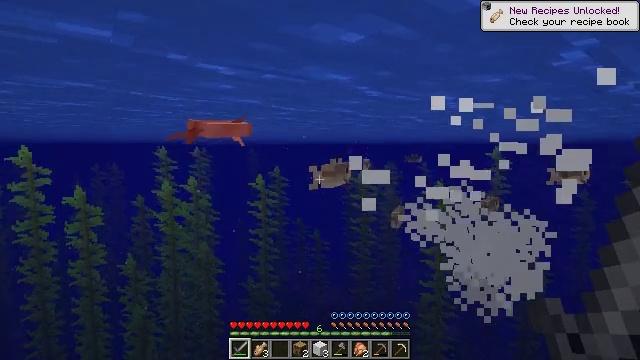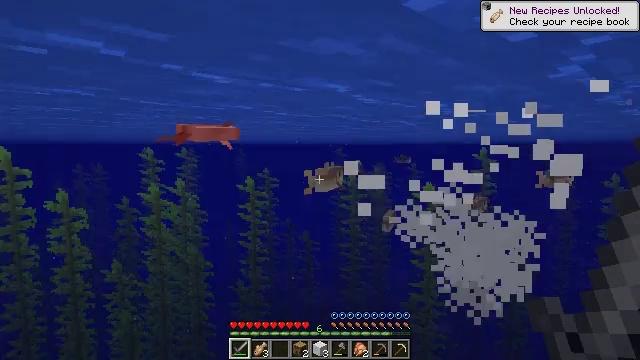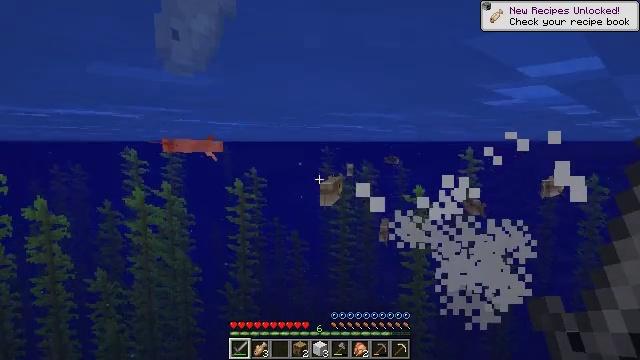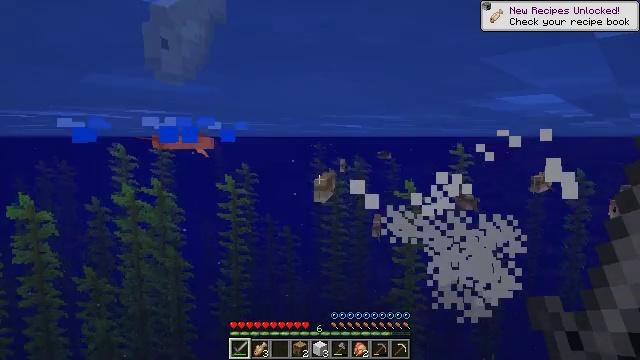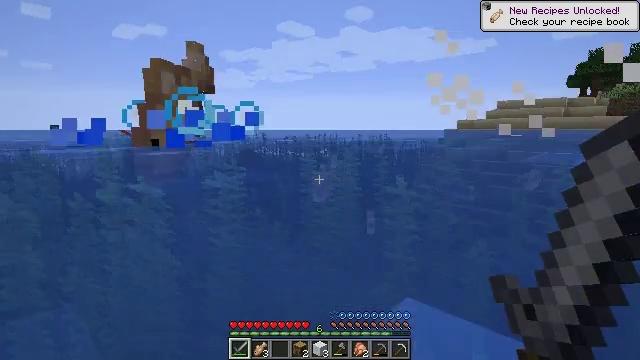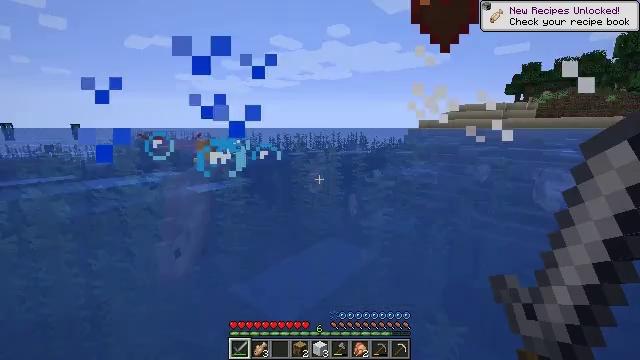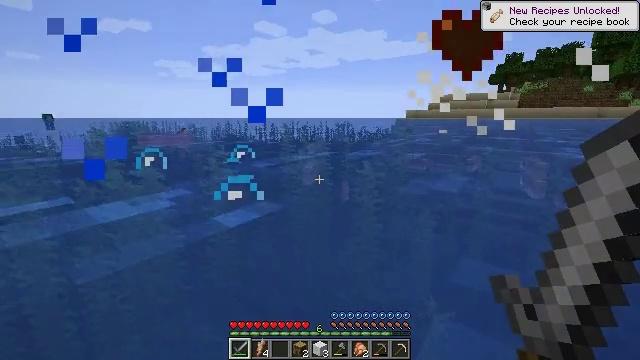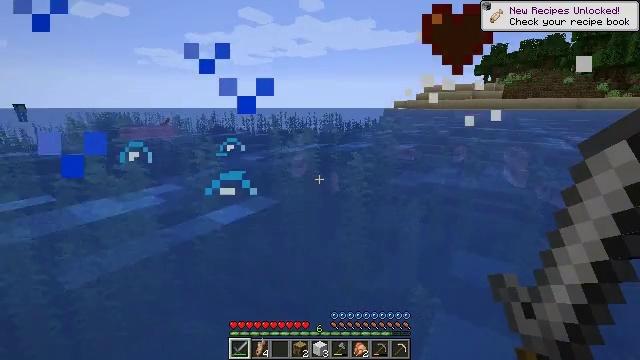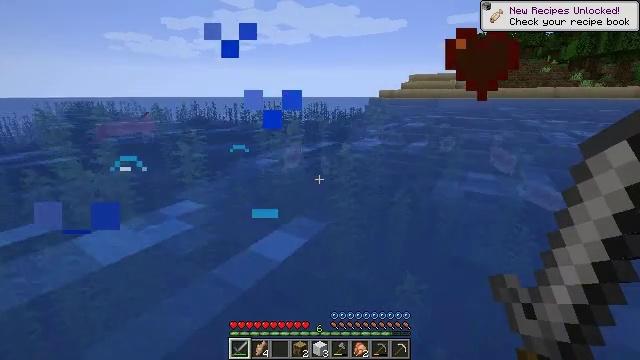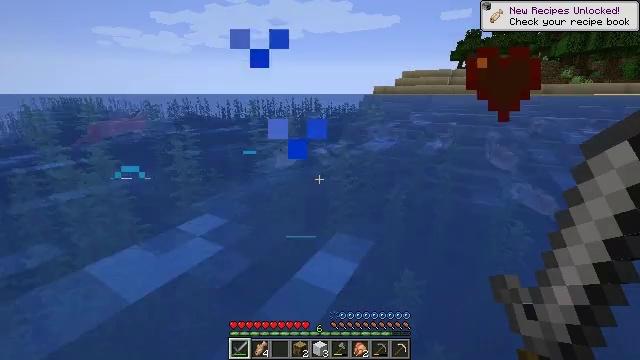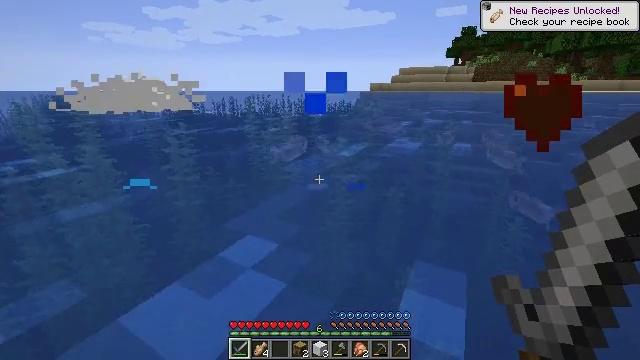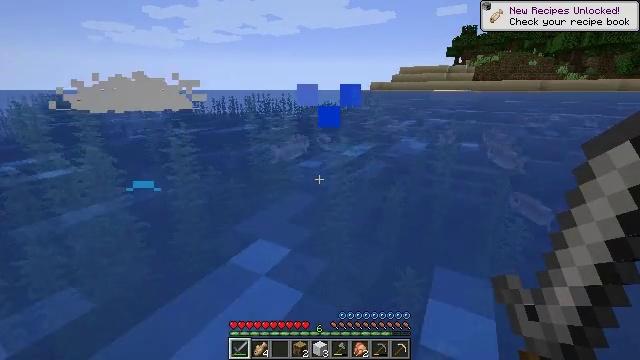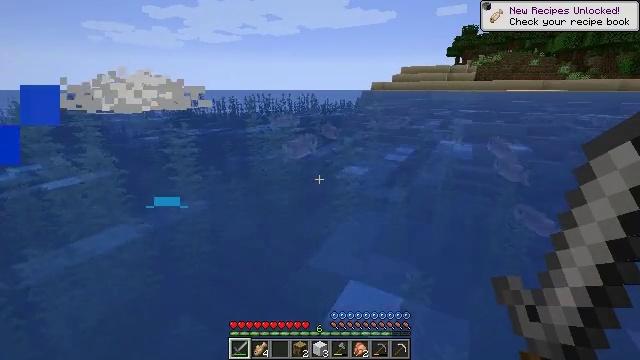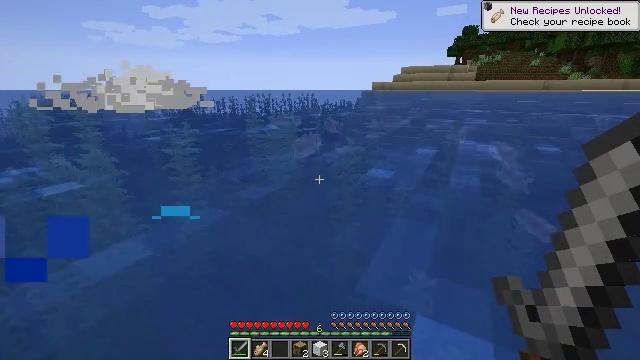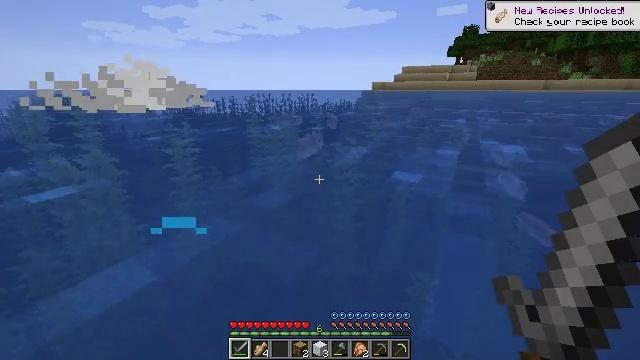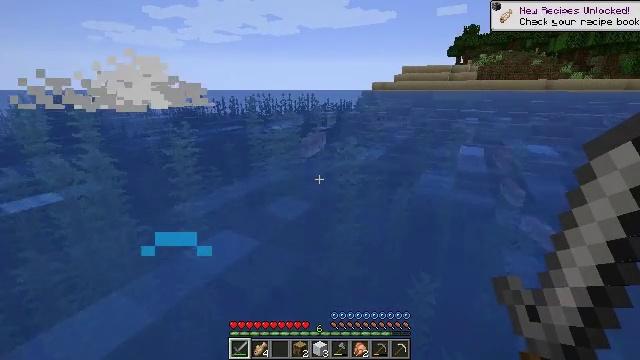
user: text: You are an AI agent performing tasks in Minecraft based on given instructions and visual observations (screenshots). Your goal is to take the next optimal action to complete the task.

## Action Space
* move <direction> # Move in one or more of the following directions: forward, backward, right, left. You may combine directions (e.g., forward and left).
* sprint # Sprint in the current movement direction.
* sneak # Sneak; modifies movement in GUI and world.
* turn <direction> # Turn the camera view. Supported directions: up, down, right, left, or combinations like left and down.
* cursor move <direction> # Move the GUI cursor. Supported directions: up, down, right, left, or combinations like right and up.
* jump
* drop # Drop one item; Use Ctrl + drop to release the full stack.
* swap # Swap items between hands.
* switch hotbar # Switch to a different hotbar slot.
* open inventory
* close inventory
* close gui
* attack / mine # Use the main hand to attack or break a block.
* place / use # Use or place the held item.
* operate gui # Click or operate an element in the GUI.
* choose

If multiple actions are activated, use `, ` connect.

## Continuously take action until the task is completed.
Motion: motion action
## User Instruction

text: Hunt fish.
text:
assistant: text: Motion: move forward and move left, turn right, jump
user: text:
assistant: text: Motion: move forward and move left, turn right, jump
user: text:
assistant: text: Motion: move forward and move left, turn right
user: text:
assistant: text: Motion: move forward and move left, turn right and down
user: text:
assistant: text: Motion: move forward and move left, turn right and down
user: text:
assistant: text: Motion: move forward and move left, turn right and down
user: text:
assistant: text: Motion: move forward and move left, turn right and down
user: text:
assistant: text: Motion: move forward and move left, turn right and down
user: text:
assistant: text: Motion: move forward and move left, turn right
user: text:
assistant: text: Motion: move forward and move left
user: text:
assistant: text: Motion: move forward and move left
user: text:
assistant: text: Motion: move forward and move left
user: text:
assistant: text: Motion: move forward
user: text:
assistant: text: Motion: move forward
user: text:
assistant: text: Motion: move forward
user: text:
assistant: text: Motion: move forward
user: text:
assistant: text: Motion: move forward
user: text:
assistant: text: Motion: move forward
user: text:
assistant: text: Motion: move forward
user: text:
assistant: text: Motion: move forward
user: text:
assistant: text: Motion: move forward
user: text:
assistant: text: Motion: move forward, turn right
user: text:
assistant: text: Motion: move forward, turn right and down
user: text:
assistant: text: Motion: move forward, turn right and down
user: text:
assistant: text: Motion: move forward, turn right and down
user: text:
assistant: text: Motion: move forward, turn right
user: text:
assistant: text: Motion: move forward
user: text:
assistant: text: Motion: move forward
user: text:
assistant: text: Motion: move forward
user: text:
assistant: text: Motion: move forward